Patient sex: M
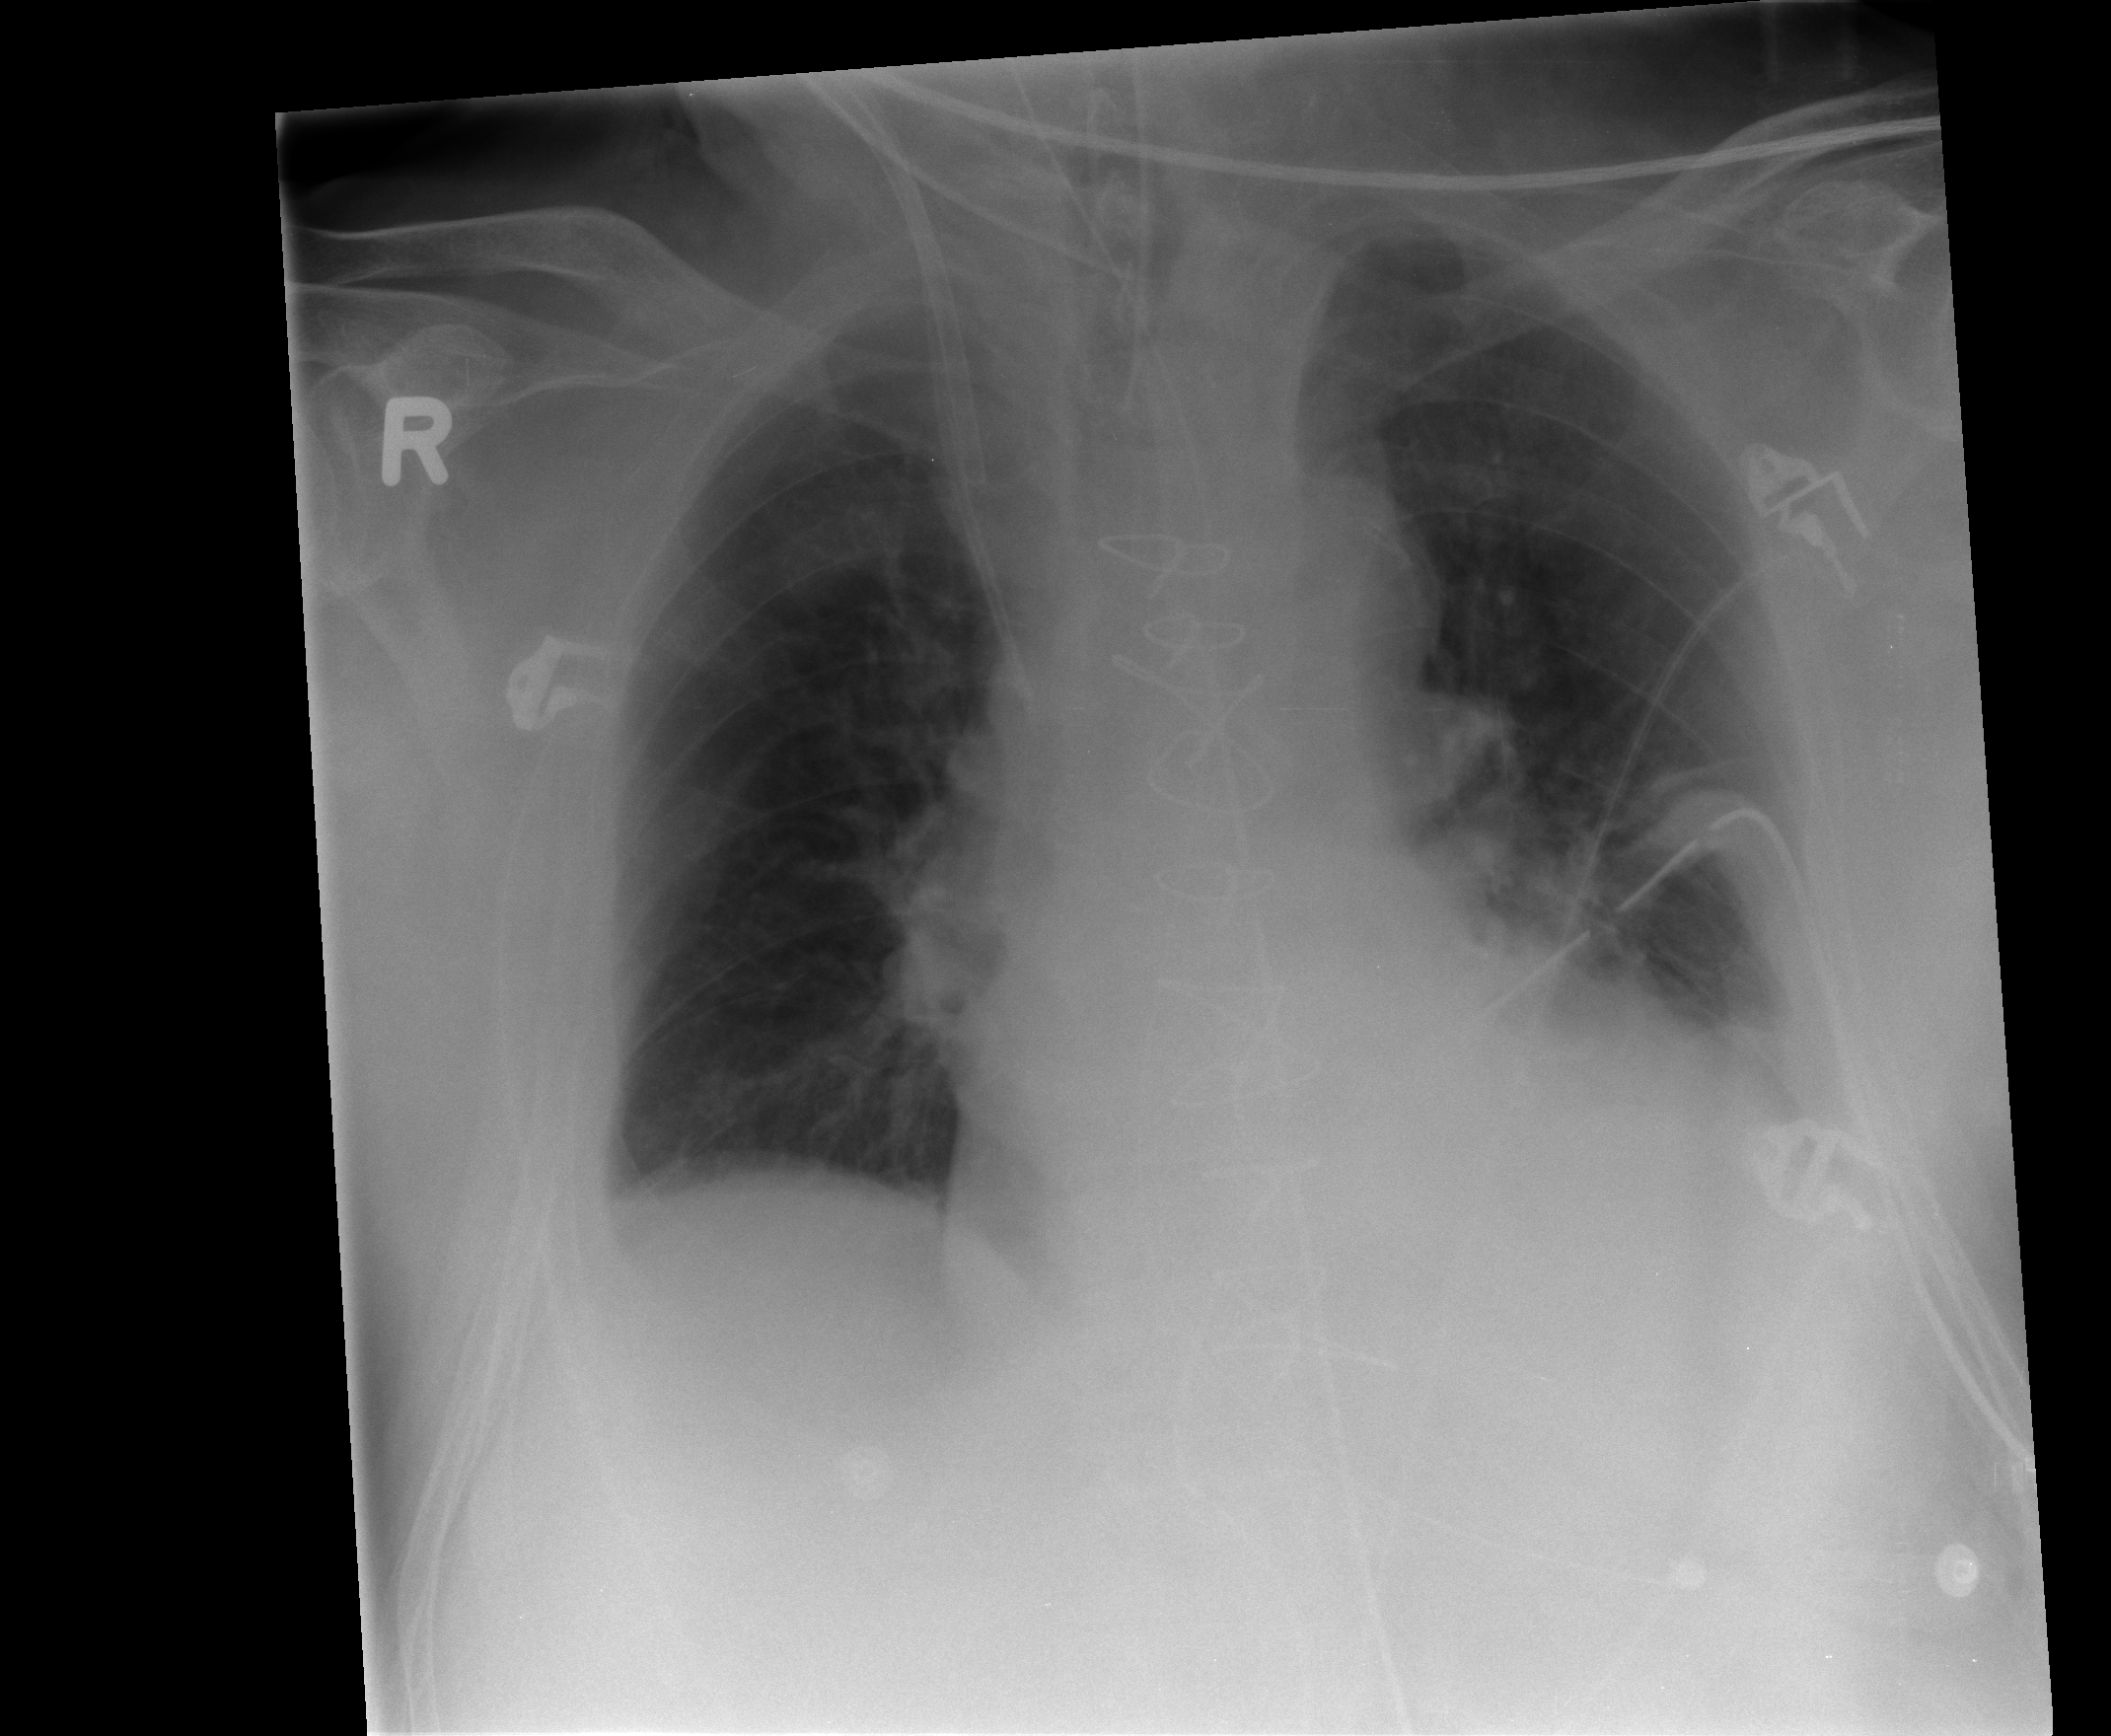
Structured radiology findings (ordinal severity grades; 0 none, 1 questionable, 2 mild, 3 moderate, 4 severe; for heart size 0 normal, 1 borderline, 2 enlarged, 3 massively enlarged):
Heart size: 2
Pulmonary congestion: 0
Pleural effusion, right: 0
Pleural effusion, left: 2
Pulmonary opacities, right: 0
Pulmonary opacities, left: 0
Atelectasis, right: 0
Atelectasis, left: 2